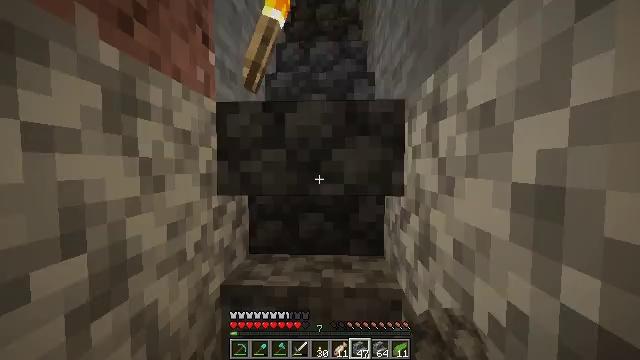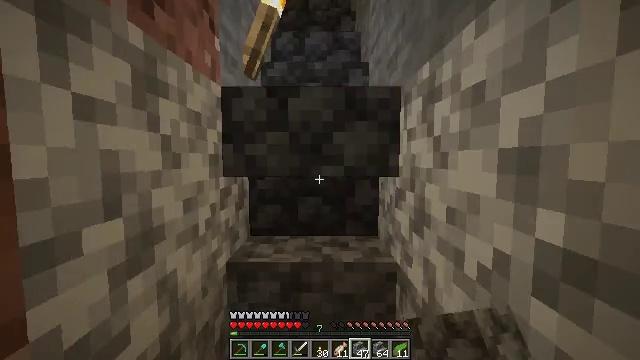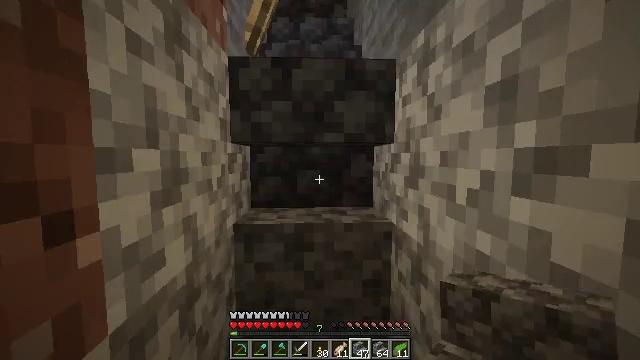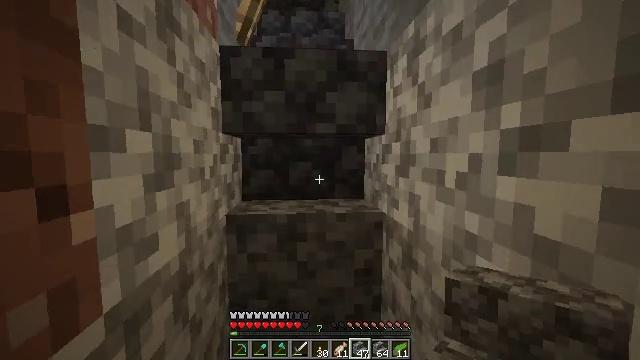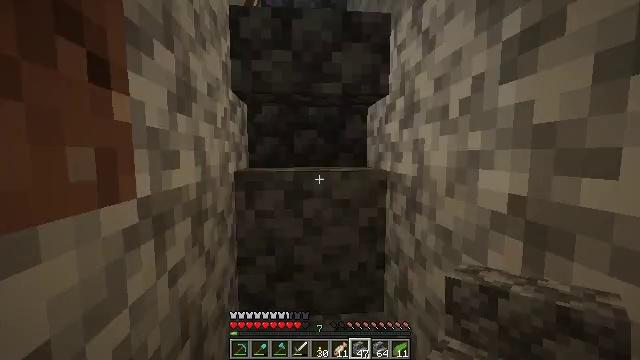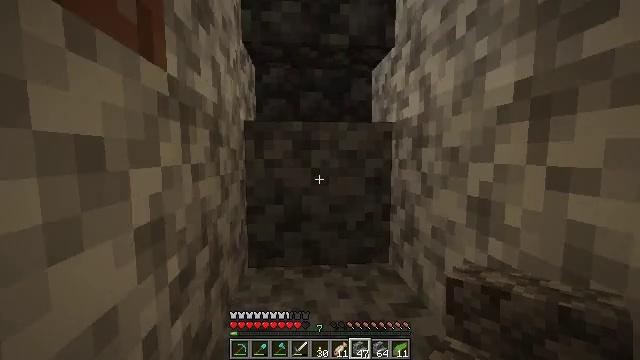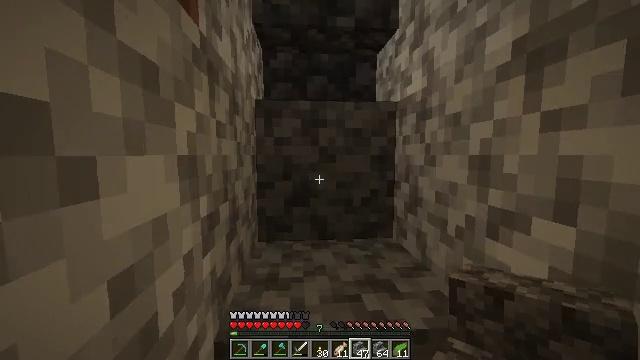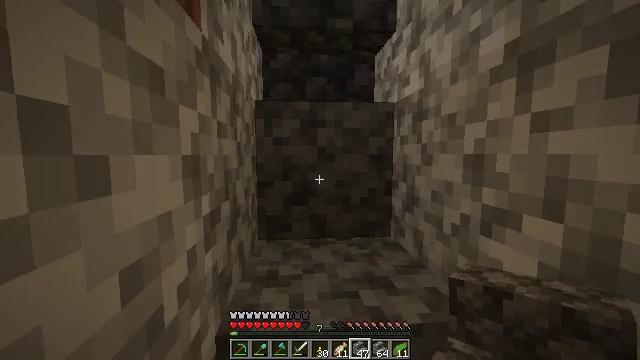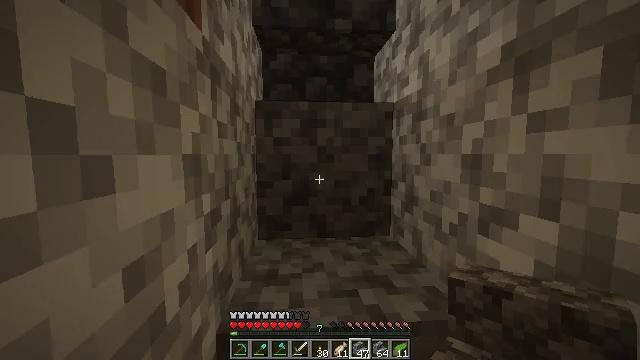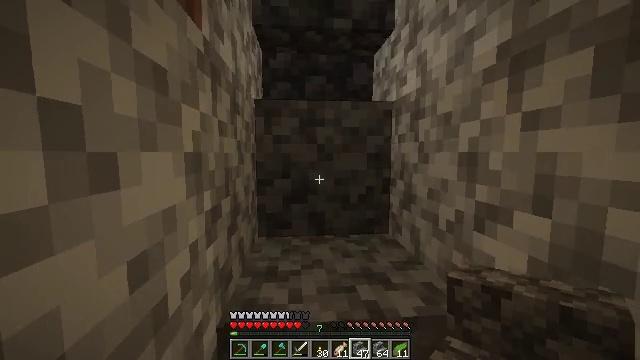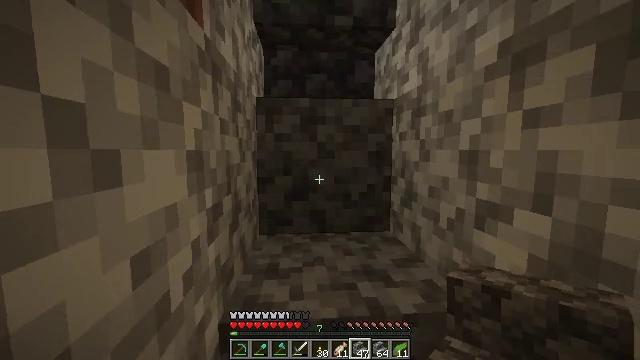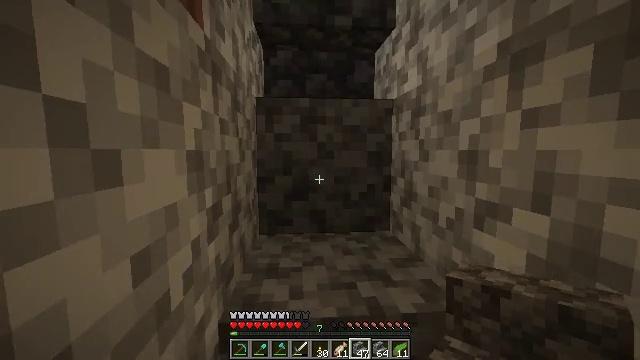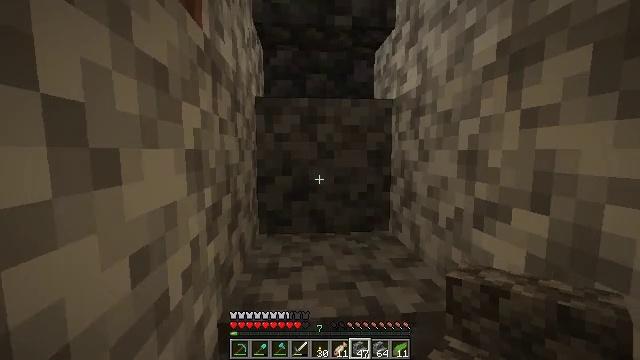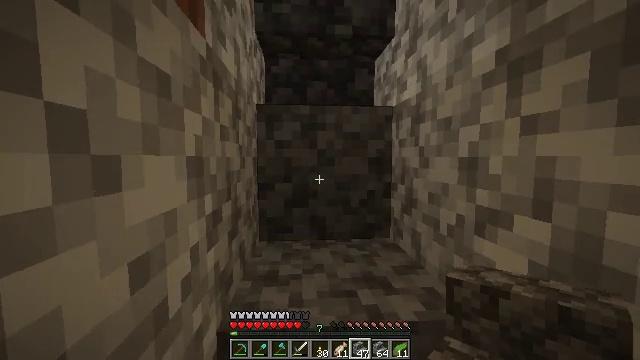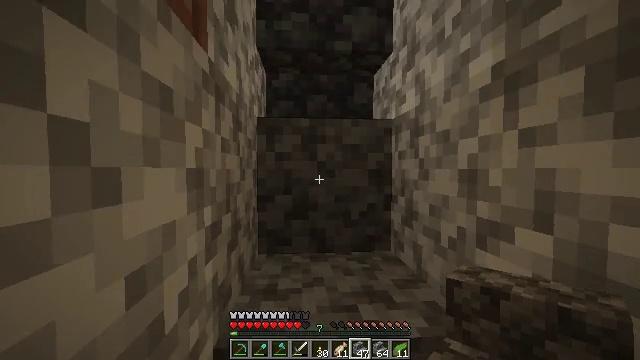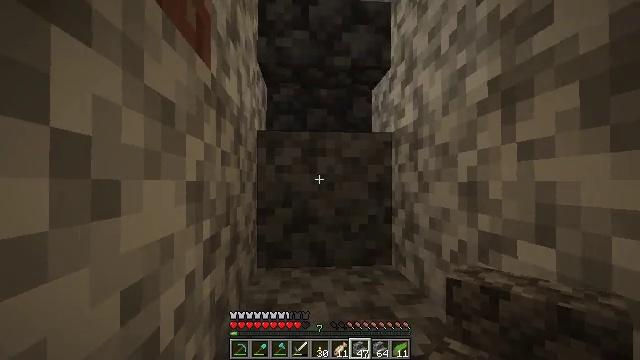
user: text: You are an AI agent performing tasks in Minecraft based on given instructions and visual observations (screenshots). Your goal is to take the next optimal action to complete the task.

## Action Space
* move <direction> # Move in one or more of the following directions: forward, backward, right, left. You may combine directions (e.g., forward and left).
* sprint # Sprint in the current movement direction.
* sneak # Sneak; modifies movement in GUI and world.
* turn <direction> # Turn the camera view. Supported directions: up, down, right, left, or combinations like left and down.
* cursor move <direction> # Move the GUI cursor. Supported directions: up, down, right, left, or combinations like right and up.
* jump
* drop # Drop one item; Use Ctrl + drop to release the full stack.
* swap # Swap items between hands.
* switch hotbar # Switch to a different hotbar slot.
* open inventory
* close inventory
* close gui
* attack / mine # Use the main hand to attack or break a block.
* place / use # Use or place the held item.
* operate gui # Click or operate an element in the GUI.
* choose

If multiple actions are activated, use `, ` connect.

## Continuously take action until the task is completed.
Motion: motion action
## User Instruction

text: Gather cobblestone stairs from the structure.
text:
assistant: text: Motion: move back and move left, turn right and down
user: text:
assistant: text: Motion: turn right
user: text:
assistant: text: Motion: turn right
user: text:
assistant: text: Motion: no_op
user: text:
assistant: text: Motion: no_op
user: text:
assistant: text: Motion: no_op
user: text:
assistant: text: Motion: no_op
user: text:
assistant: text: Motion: no_op
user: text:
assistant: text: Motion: no_op
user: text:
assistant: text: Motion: no_op
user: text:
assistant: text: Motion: no_op
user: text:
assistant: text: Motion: no_op
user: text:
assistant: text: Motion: turn up
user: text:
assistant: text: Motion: turn up
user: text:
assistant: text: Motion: turn up
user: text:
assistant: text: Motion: move forward, turn up
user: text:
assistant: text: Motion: move forward
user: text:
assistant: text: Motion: move forward, jump
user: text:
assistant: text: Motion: move forward, turn down, jump
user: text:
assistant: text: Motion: move forward, turn down, jump
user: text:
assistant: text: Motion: turn down
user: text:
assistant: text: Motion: turn down
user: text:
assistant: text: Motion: turn down, switch to hotbar 1
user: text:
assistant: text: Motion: switch to hotbar 1
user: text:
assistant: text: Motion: switch to hotbar 1
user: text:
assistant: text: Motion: turn down
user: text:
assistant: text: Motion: no_op
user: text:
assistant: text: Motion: attack / mine
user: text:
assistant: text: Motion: attack / mine
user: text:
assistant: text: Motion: attack / mine